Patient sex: F
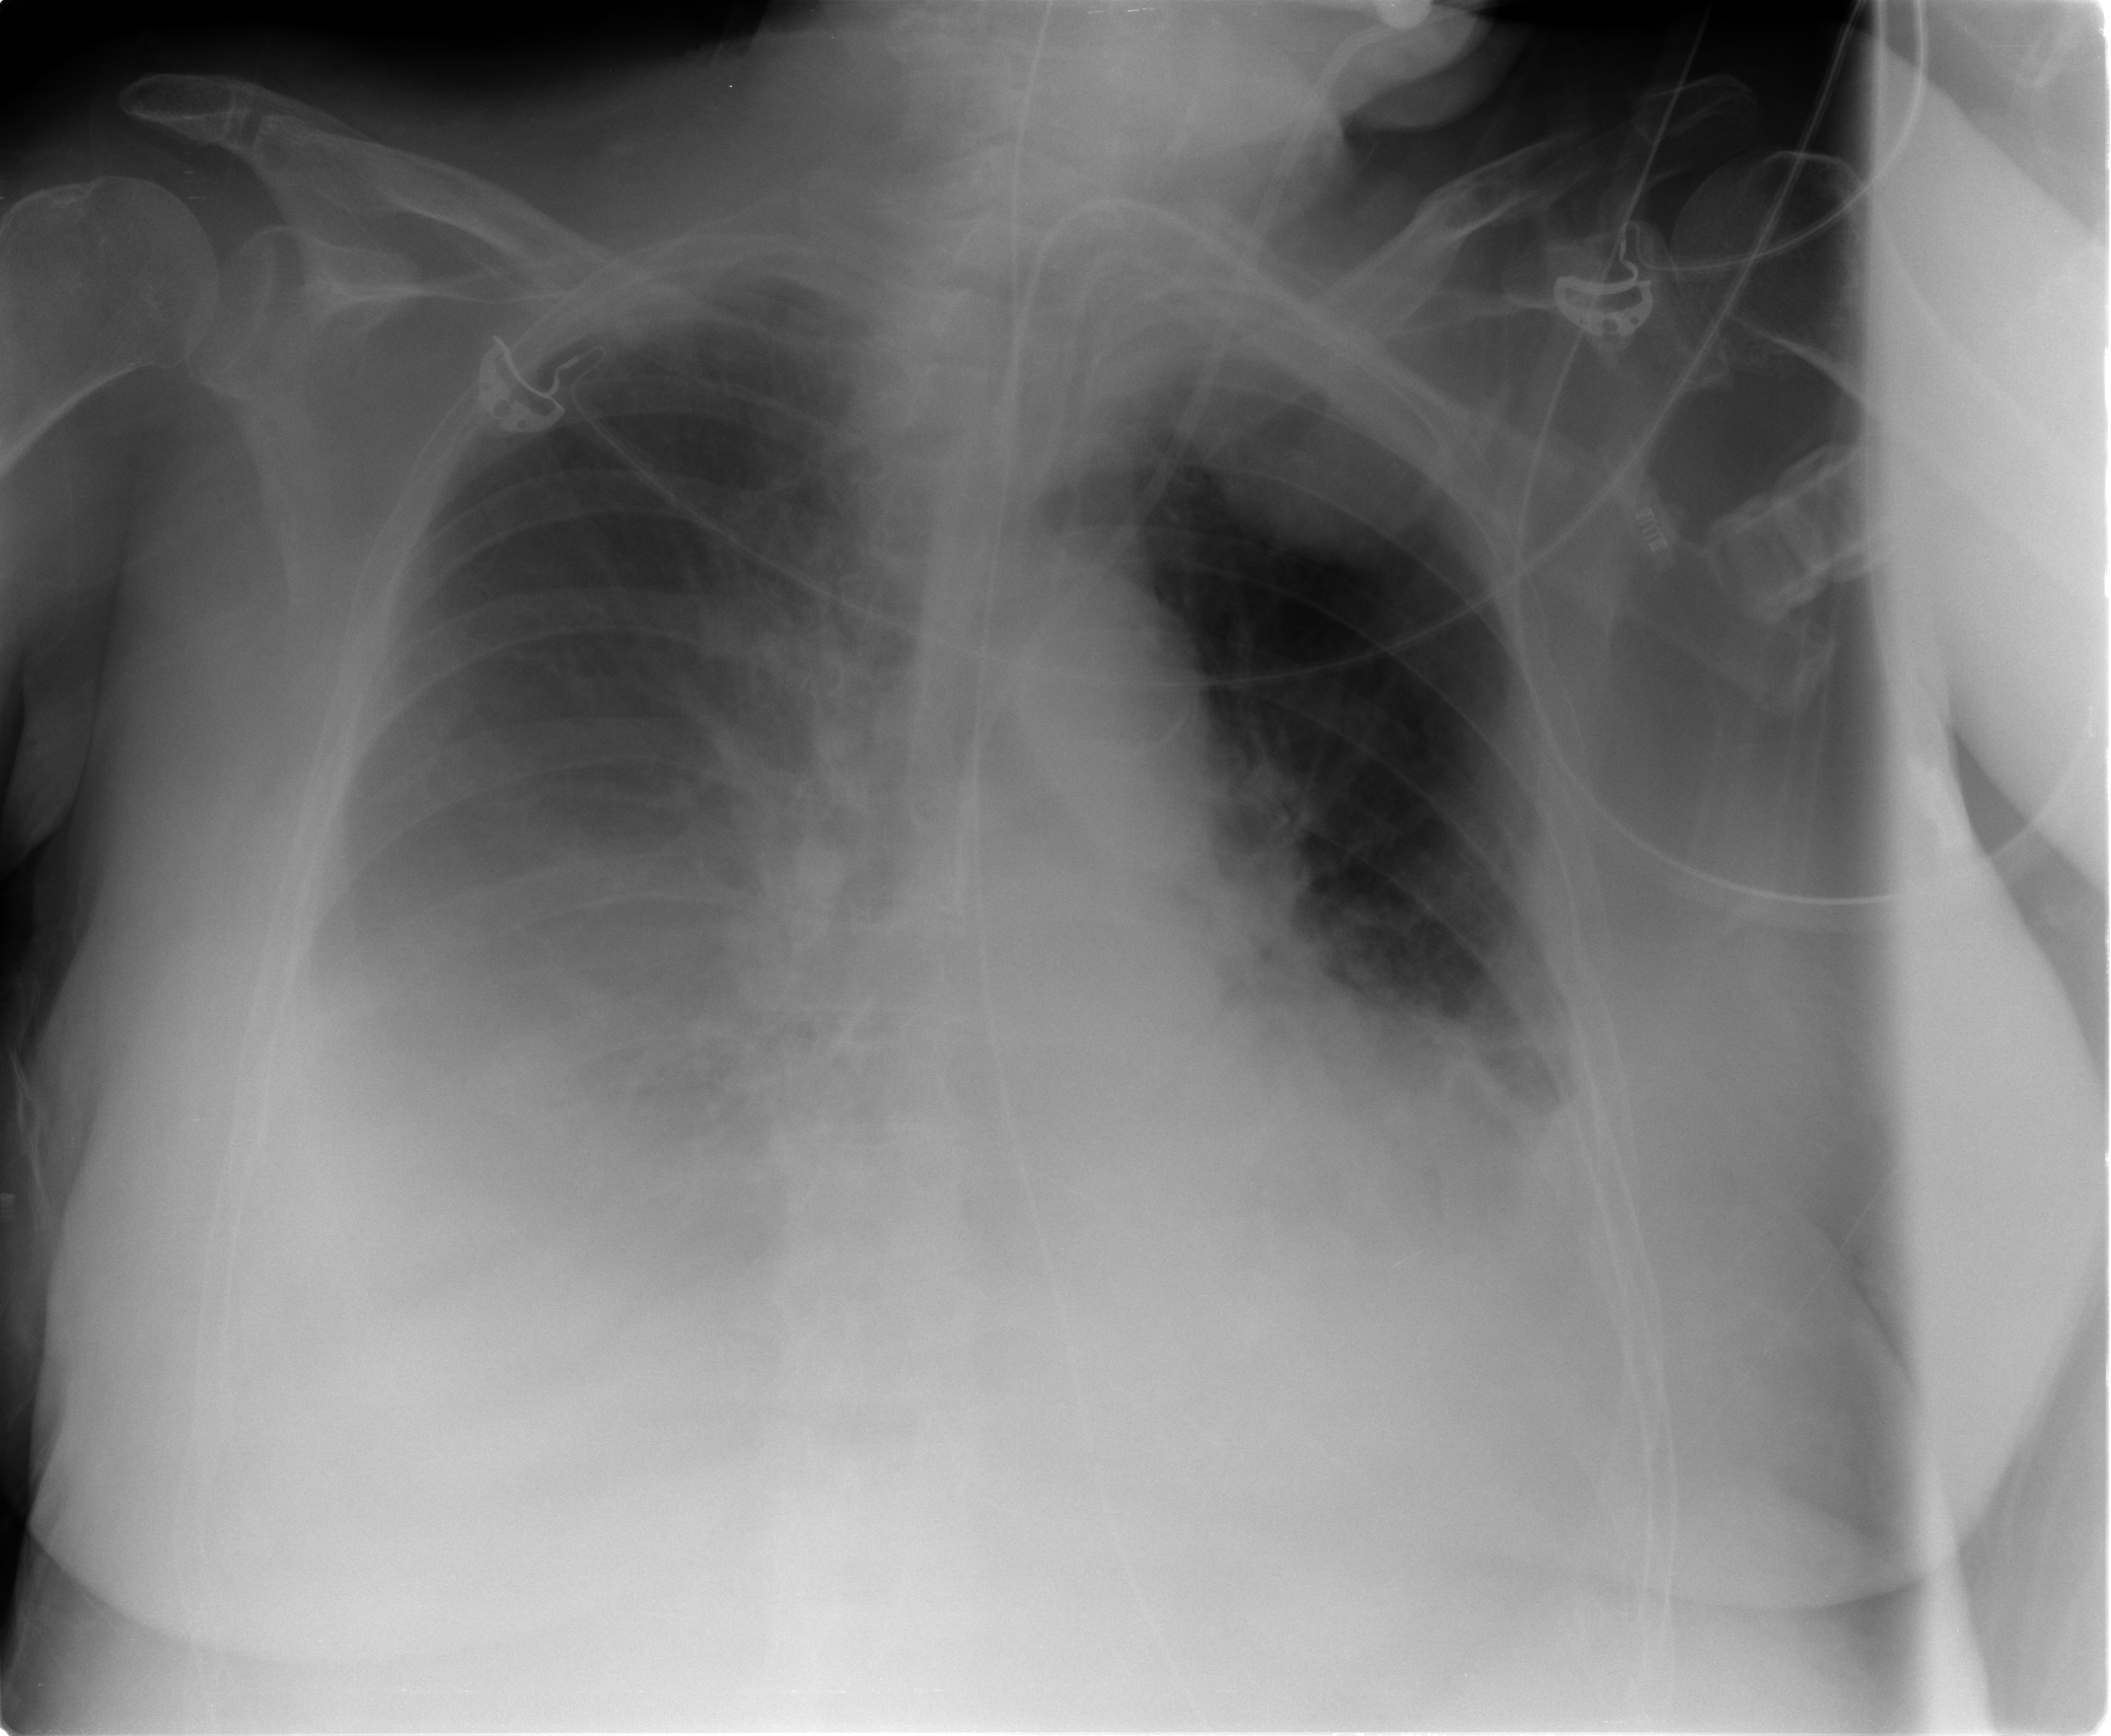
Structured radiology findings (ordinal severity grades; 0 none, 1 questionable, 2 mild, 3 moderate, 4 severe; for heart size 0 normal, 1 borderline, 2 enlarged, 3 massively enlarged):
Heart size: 2
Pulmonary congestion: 2
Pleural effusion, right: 3
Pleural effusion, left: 2
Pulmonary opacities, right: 0
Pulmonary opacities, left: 2
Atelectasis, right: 3
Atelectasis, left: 2